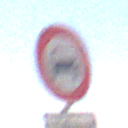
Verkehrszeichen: VerbotKraftwagen
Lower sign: BesondereFahrzeugeUndTransportgueter12
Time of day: Midday
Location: Outdoor (Nature)
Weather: Clear
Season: NotSpecified
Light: Natural